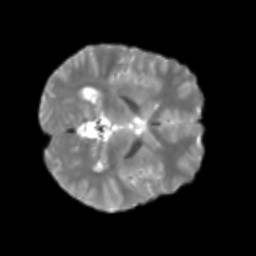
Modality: T2w
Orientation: axial
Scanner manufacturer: siemens
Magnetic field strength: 3 T
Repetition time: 4 s
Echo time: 0.0594 s